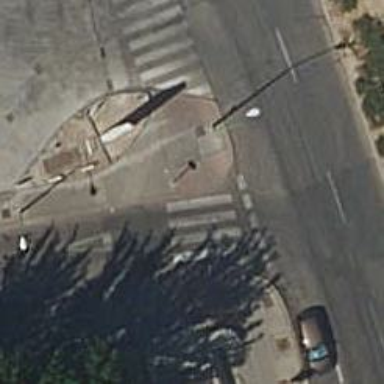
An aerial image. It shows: Uncontrolled crossing on footway with paving stones.